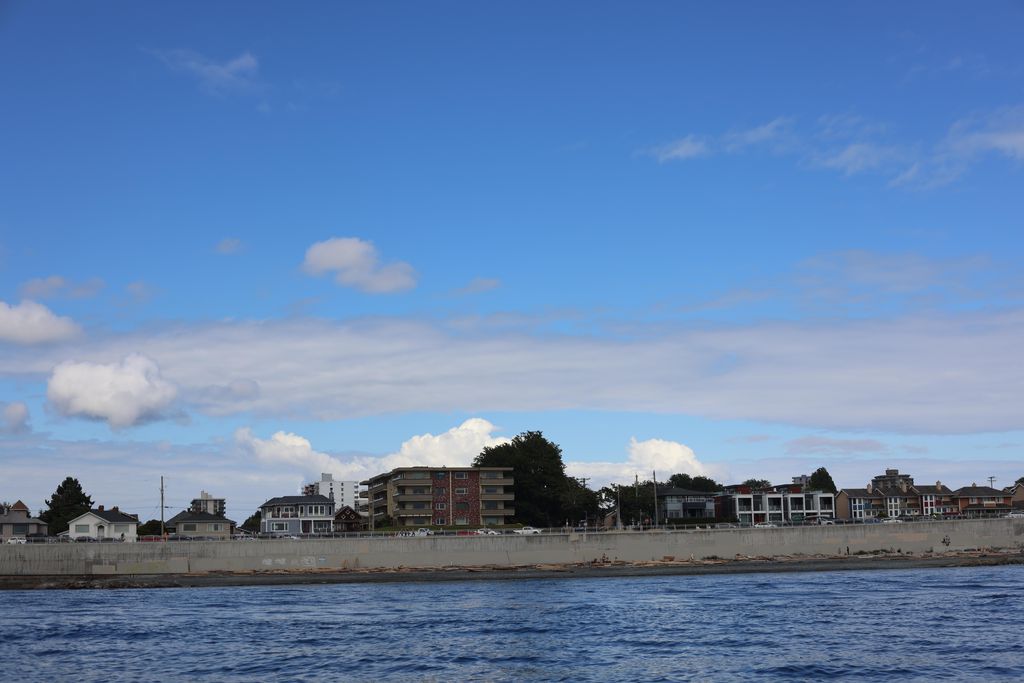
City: victoria